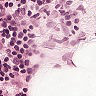
Metastatic tissue present: no